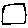
Label: square